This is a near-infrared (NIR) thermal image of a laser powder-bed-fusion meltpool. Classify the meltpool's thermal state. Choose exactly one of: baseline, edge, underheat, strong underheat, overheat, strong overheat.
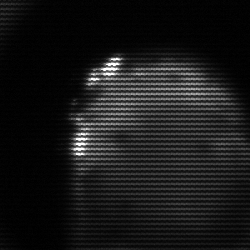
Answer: edge